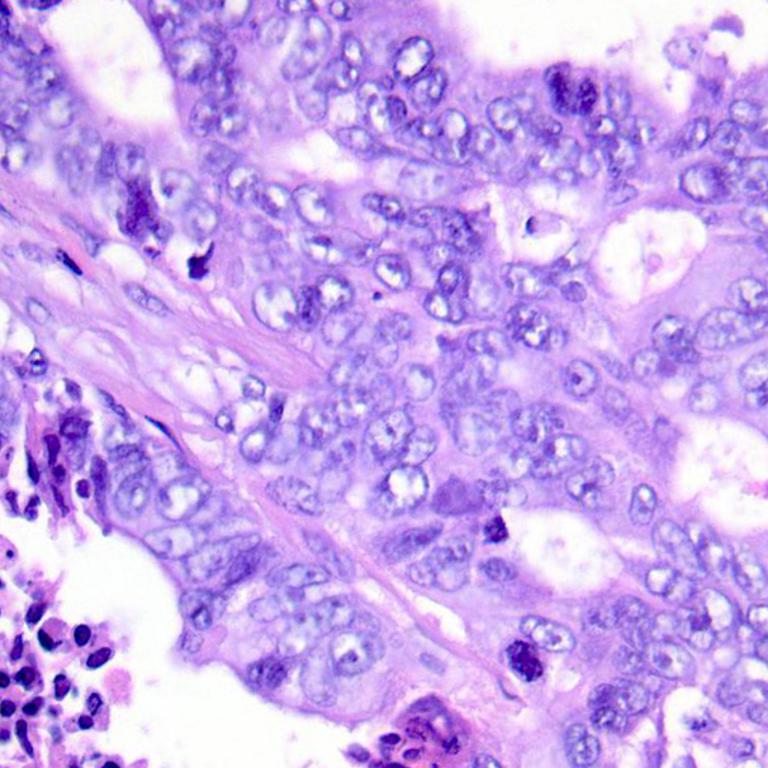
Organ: colon
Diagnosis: adenocarcinomas